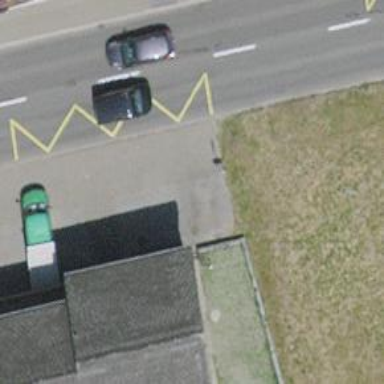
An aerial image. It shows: Platform for public transport. The platform is located by the road.